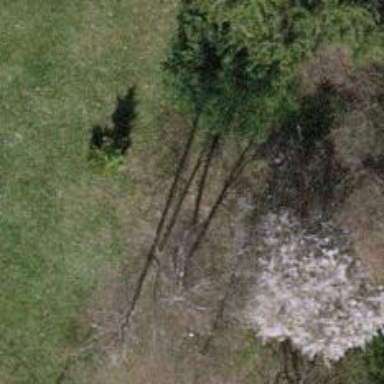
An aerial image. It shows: Deciduous tree with broadleaved leaves.